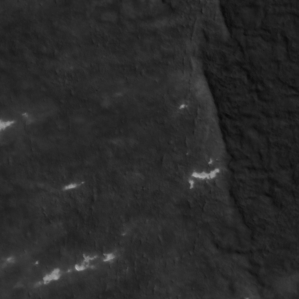
Label: non_frost